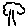
Label: tree